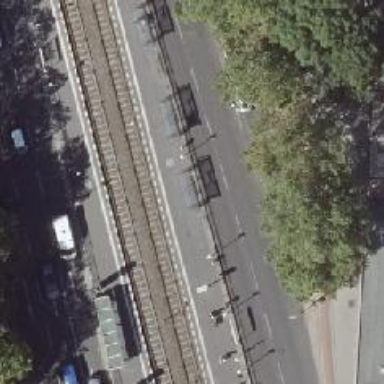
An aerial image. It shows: Platform for public transport with shelter. It serves trams and railways.